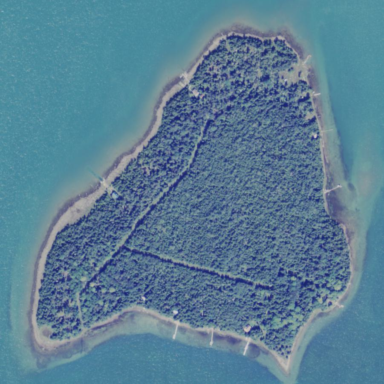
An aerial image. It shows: Islet.